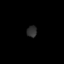
Tissue: skin
Cell type: Fibroblasts
Senescence score: 0.7843
Nuclear area (px): 113
Mean DAPI intensity: 46.531